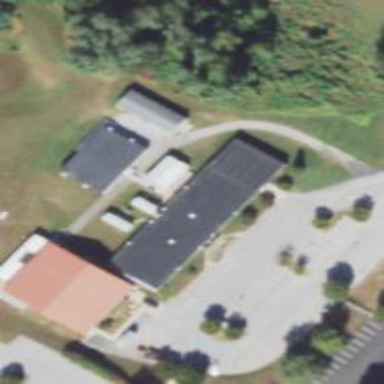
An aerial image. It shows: School building.